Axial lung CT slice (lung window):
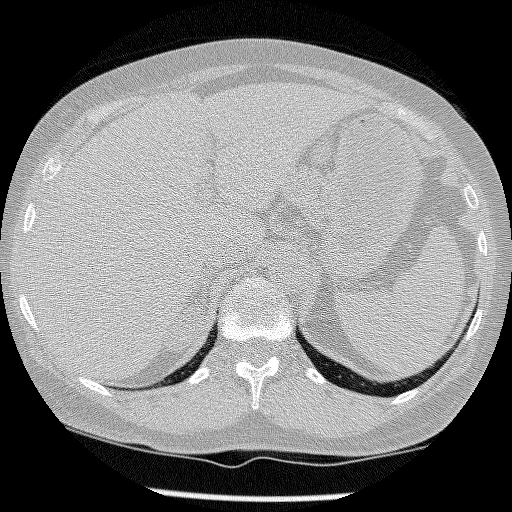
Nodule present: no